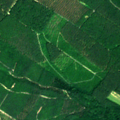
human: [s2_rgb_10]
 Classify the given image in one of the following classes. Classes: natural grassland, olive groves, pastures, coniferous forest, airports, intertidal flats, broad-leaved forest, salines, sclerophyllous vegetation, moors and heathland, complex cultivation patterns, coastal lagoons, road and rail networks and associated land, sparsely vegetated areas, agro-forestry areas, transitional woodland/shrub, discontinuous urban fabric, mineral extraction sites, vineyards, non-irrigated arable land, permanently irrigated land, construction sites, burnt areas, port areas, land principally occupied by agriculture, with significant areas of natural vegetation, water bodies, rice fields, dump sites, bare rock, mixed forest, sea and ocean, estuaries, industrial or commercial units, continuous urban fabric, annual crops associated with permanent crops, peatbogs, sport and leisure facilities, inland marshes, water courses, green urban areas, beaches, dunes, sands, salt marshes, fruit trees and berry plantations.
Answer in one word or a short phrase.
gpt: non-irrigated arable land, mixed forest, transitional woodland/shrub